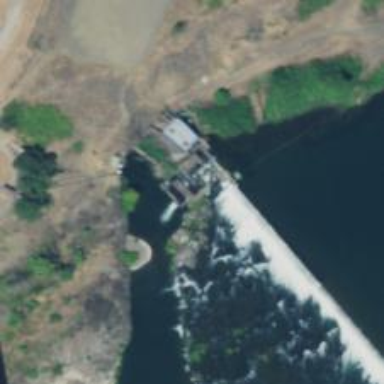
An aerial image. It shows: Fish pass along the waterway.